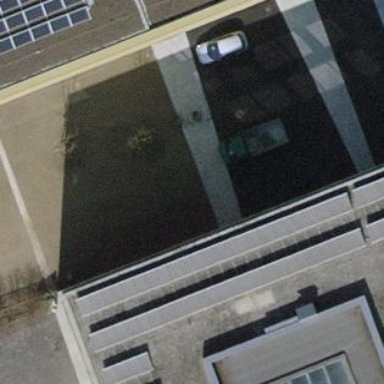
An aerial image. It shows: Solar photovoltaic panel generator installed on the roof.